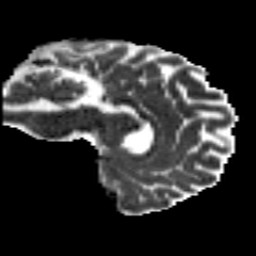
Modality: MD
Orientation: sagittal
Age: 20
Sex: male
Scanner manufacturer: siemens
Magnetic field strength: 3 T
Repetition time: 8.8 s
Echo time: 0.085 s